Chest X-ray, PA view. Patient: 24 years old, sex F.
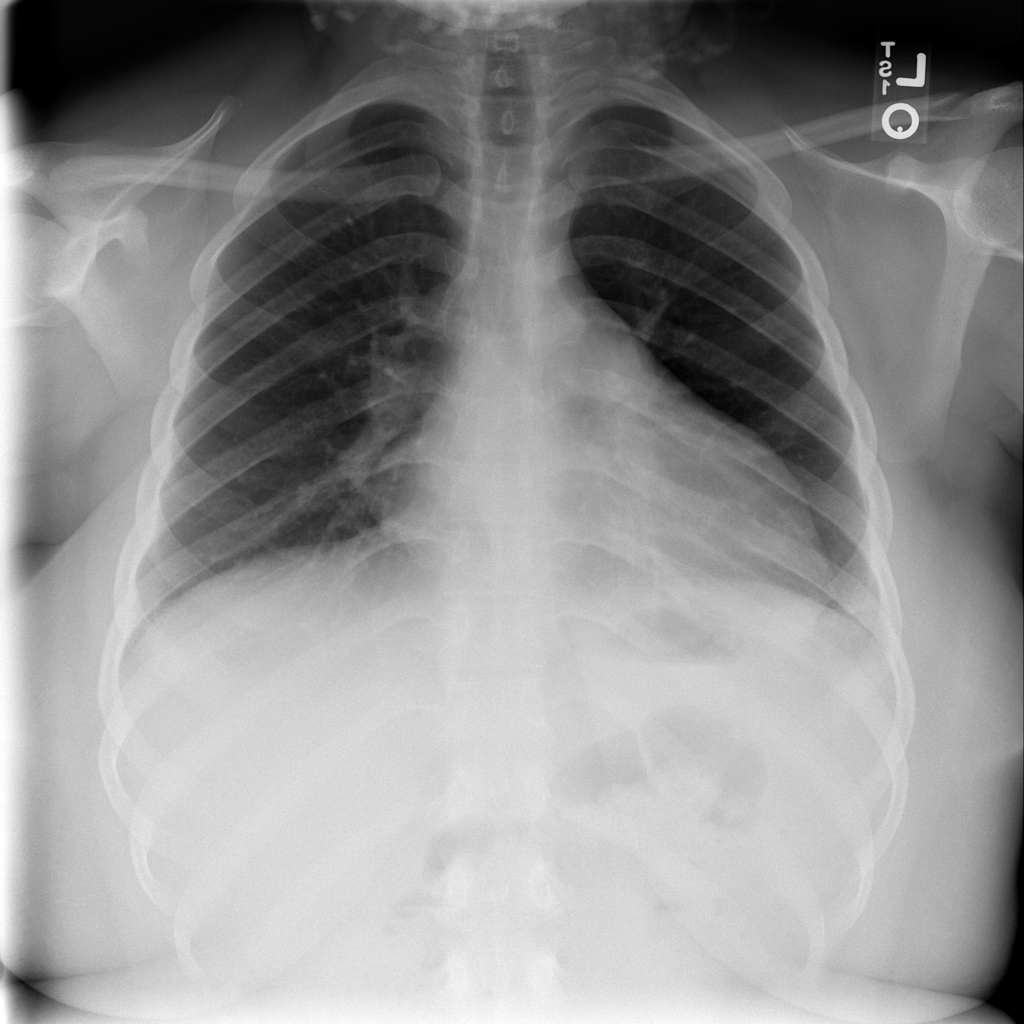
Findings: No Finding